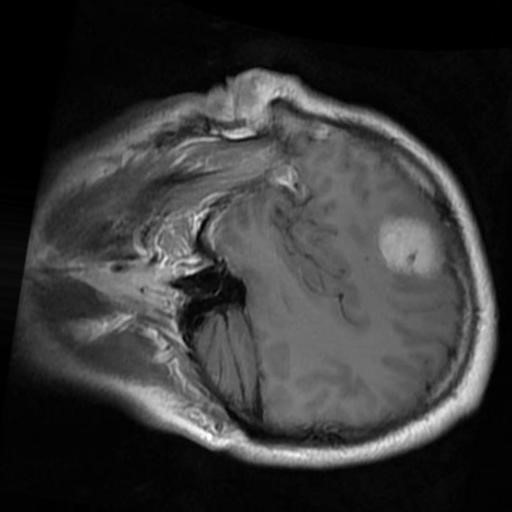
Label: brain_menin